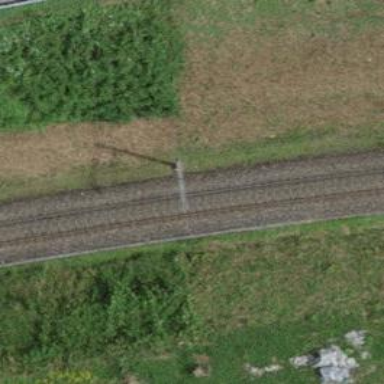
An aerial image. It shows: Single-track electrified railway with contact line.